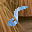
Label: 5